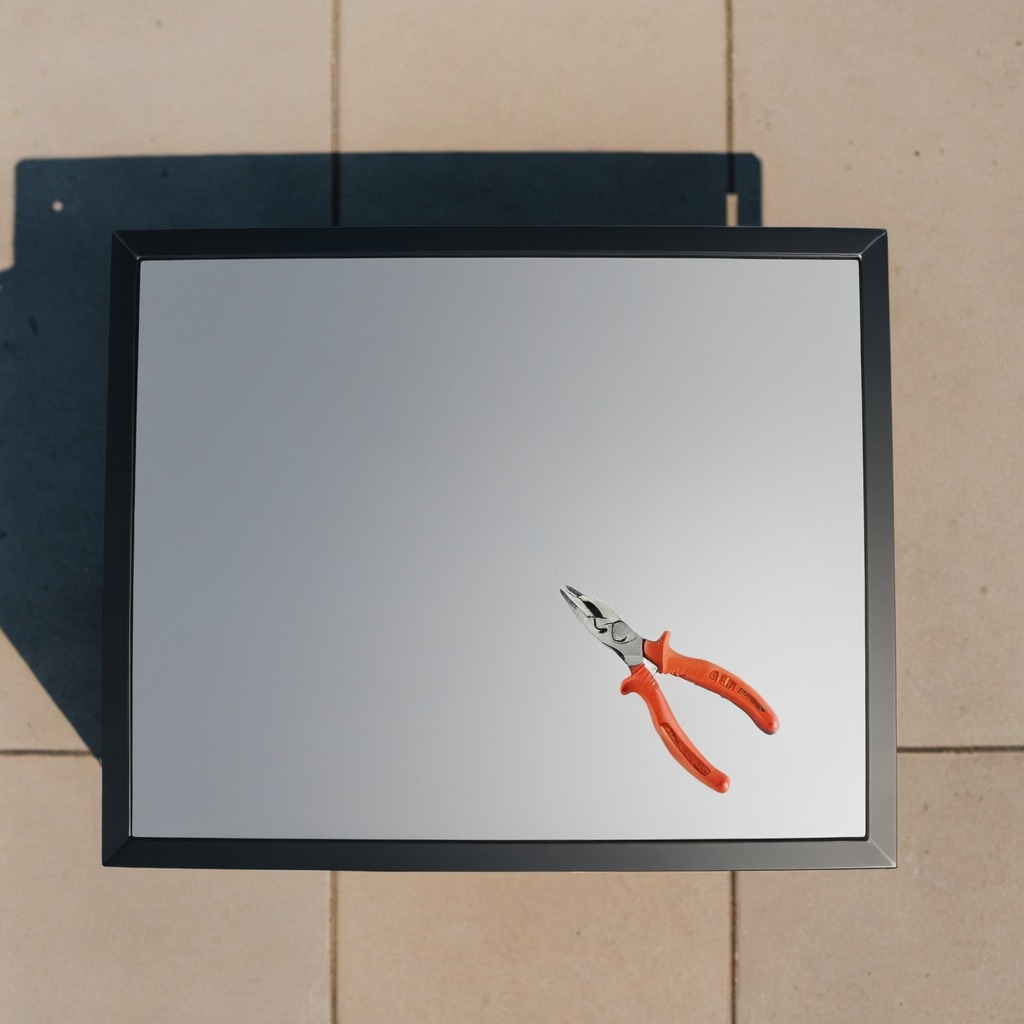
A plier lying on a utility table in a temporary outdoor tool station.